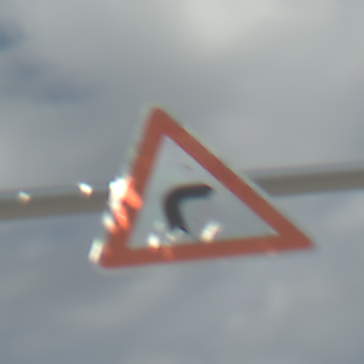
Verkehrszeichen: KurveRechts
Umgebung: Outdoor, Beach
Tageszeit: MorningAfternoon
Wetter: PartlyCloudy
Licht: Natural
Jahreszeit: NotSpecified
Kontrast: HighContrast